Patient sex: F
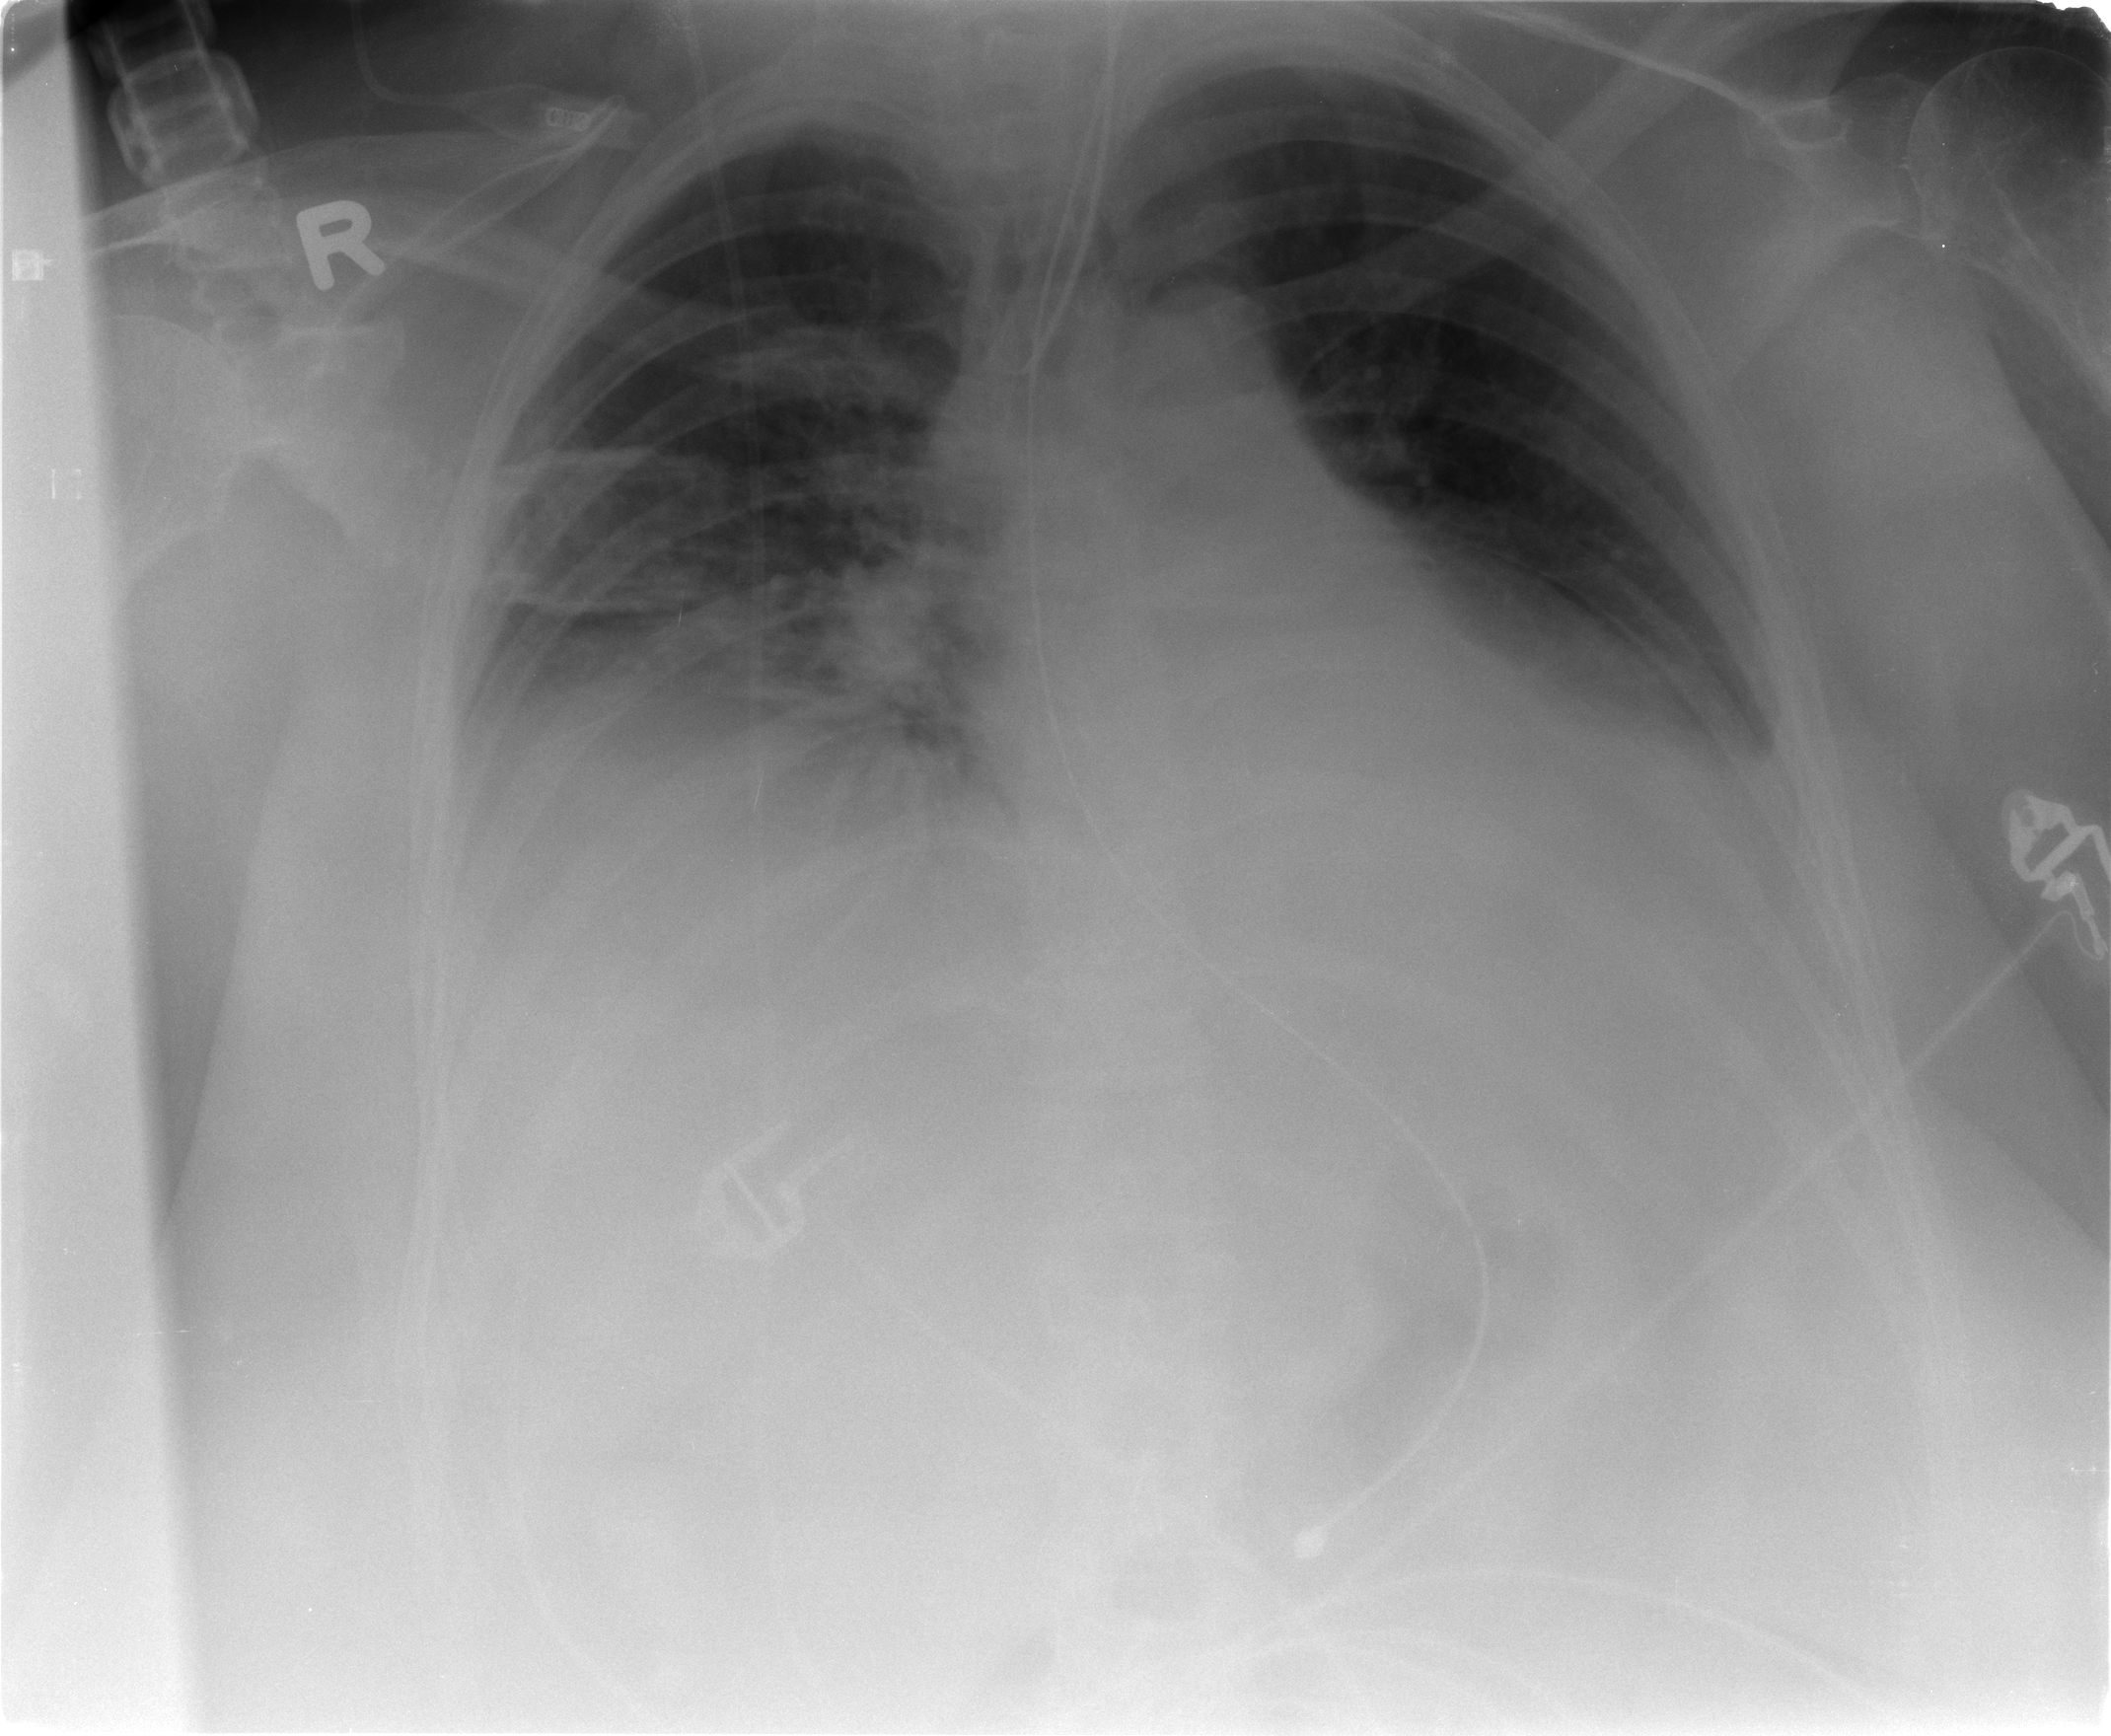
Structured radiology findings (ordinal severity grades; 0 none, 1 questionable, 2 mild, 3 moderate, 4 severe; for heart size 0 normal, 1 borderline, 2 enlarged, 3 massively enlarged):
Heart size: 1
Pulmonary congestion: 1
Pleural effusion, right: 2
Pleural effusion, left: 2
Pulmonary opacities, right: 2
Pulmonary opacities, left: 0
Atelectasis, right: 3
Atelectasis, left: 3